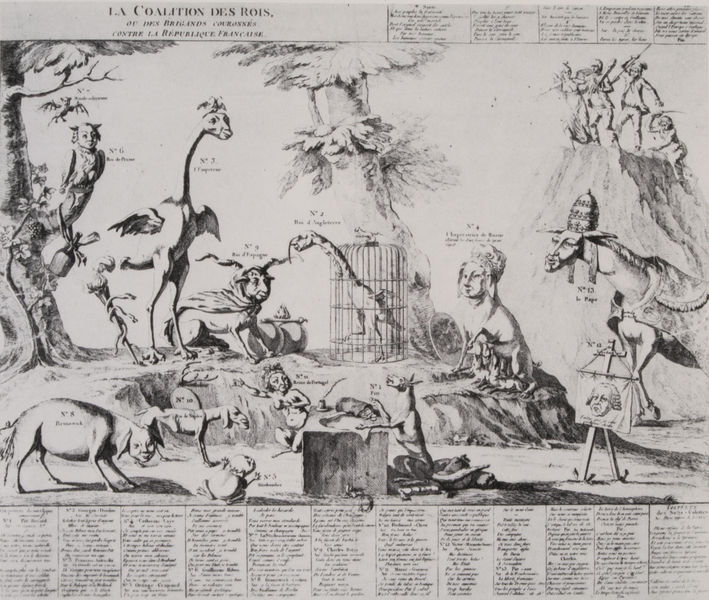
Titel: Die erste europäische Koalition gegen Frankreich
Standort: Paris
Institution: Bibliothèque Nationale.
Schlagwörter: baum, berg, blätter, felsen, flügel, gemälde, himmel, kopf, laub, mann, vogel, weiß, bäume, frauen, menschen, sitzen, äste, frankreich, frau, grau, hut, köpfe, männer, paris, schwarz, skizze, tisch, zeichnung, dame, hund, tier, tiere, meschen, gesichter, geschichte, mensch, bild, hals, portrait, porträt, ast, baumstamm, hügel, stamm, vögel, sitzend, adel, kind, blatt, krone, esel, pferd, beine, sattel, schrift, papier, studie, grafik, graphik, spalten, französisch, könig, papst, karikatur, tafel, zahlen, staffelei, strauss, schaf, schwein, buch, druck, druckgraphik, stich, titel, illustration, politik, schwarzweiß, text, zeitung, buchstabe, buchstaben, beschriftung, überschrift, leinwand, pfau, rüstung, franz, gestalten, namen, schreiben, ross, teufel, fabel, faun, wesen, märchen, fabelwesen, bizarr, tiara, adliger, hörner, anker, huhn, käfig, ziege, ungeheuer, französische revolution, frosch, idee, monster, fantasiewesen, kamel, grafi, grotesken, uhu, dinosaurier, kobold, fabeltiere, erklärungen, karikaturen, papstkrone, menschenköpfe, bäu,e, kobolde, panoptikum, gesiht, bestiarum, idde, koalition, käfighaltung, rönig, waldleben, burleske, druckgraphik der französischen revolution, franz., la coalition des rois